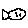
Label: fish